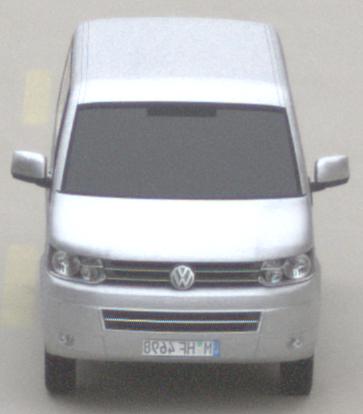
Make: VW Commercial Vehicles (Nutzfahrzeuge)
Model: T5 Multivan 2.0
Detailed model: T5 Multivan
Model produced from: 2009/09
Model produced until: 2013/06
Doors: 4
Color: white
Road condition: dry road
Daytime: midday
Contrast: low contrast